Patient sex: F
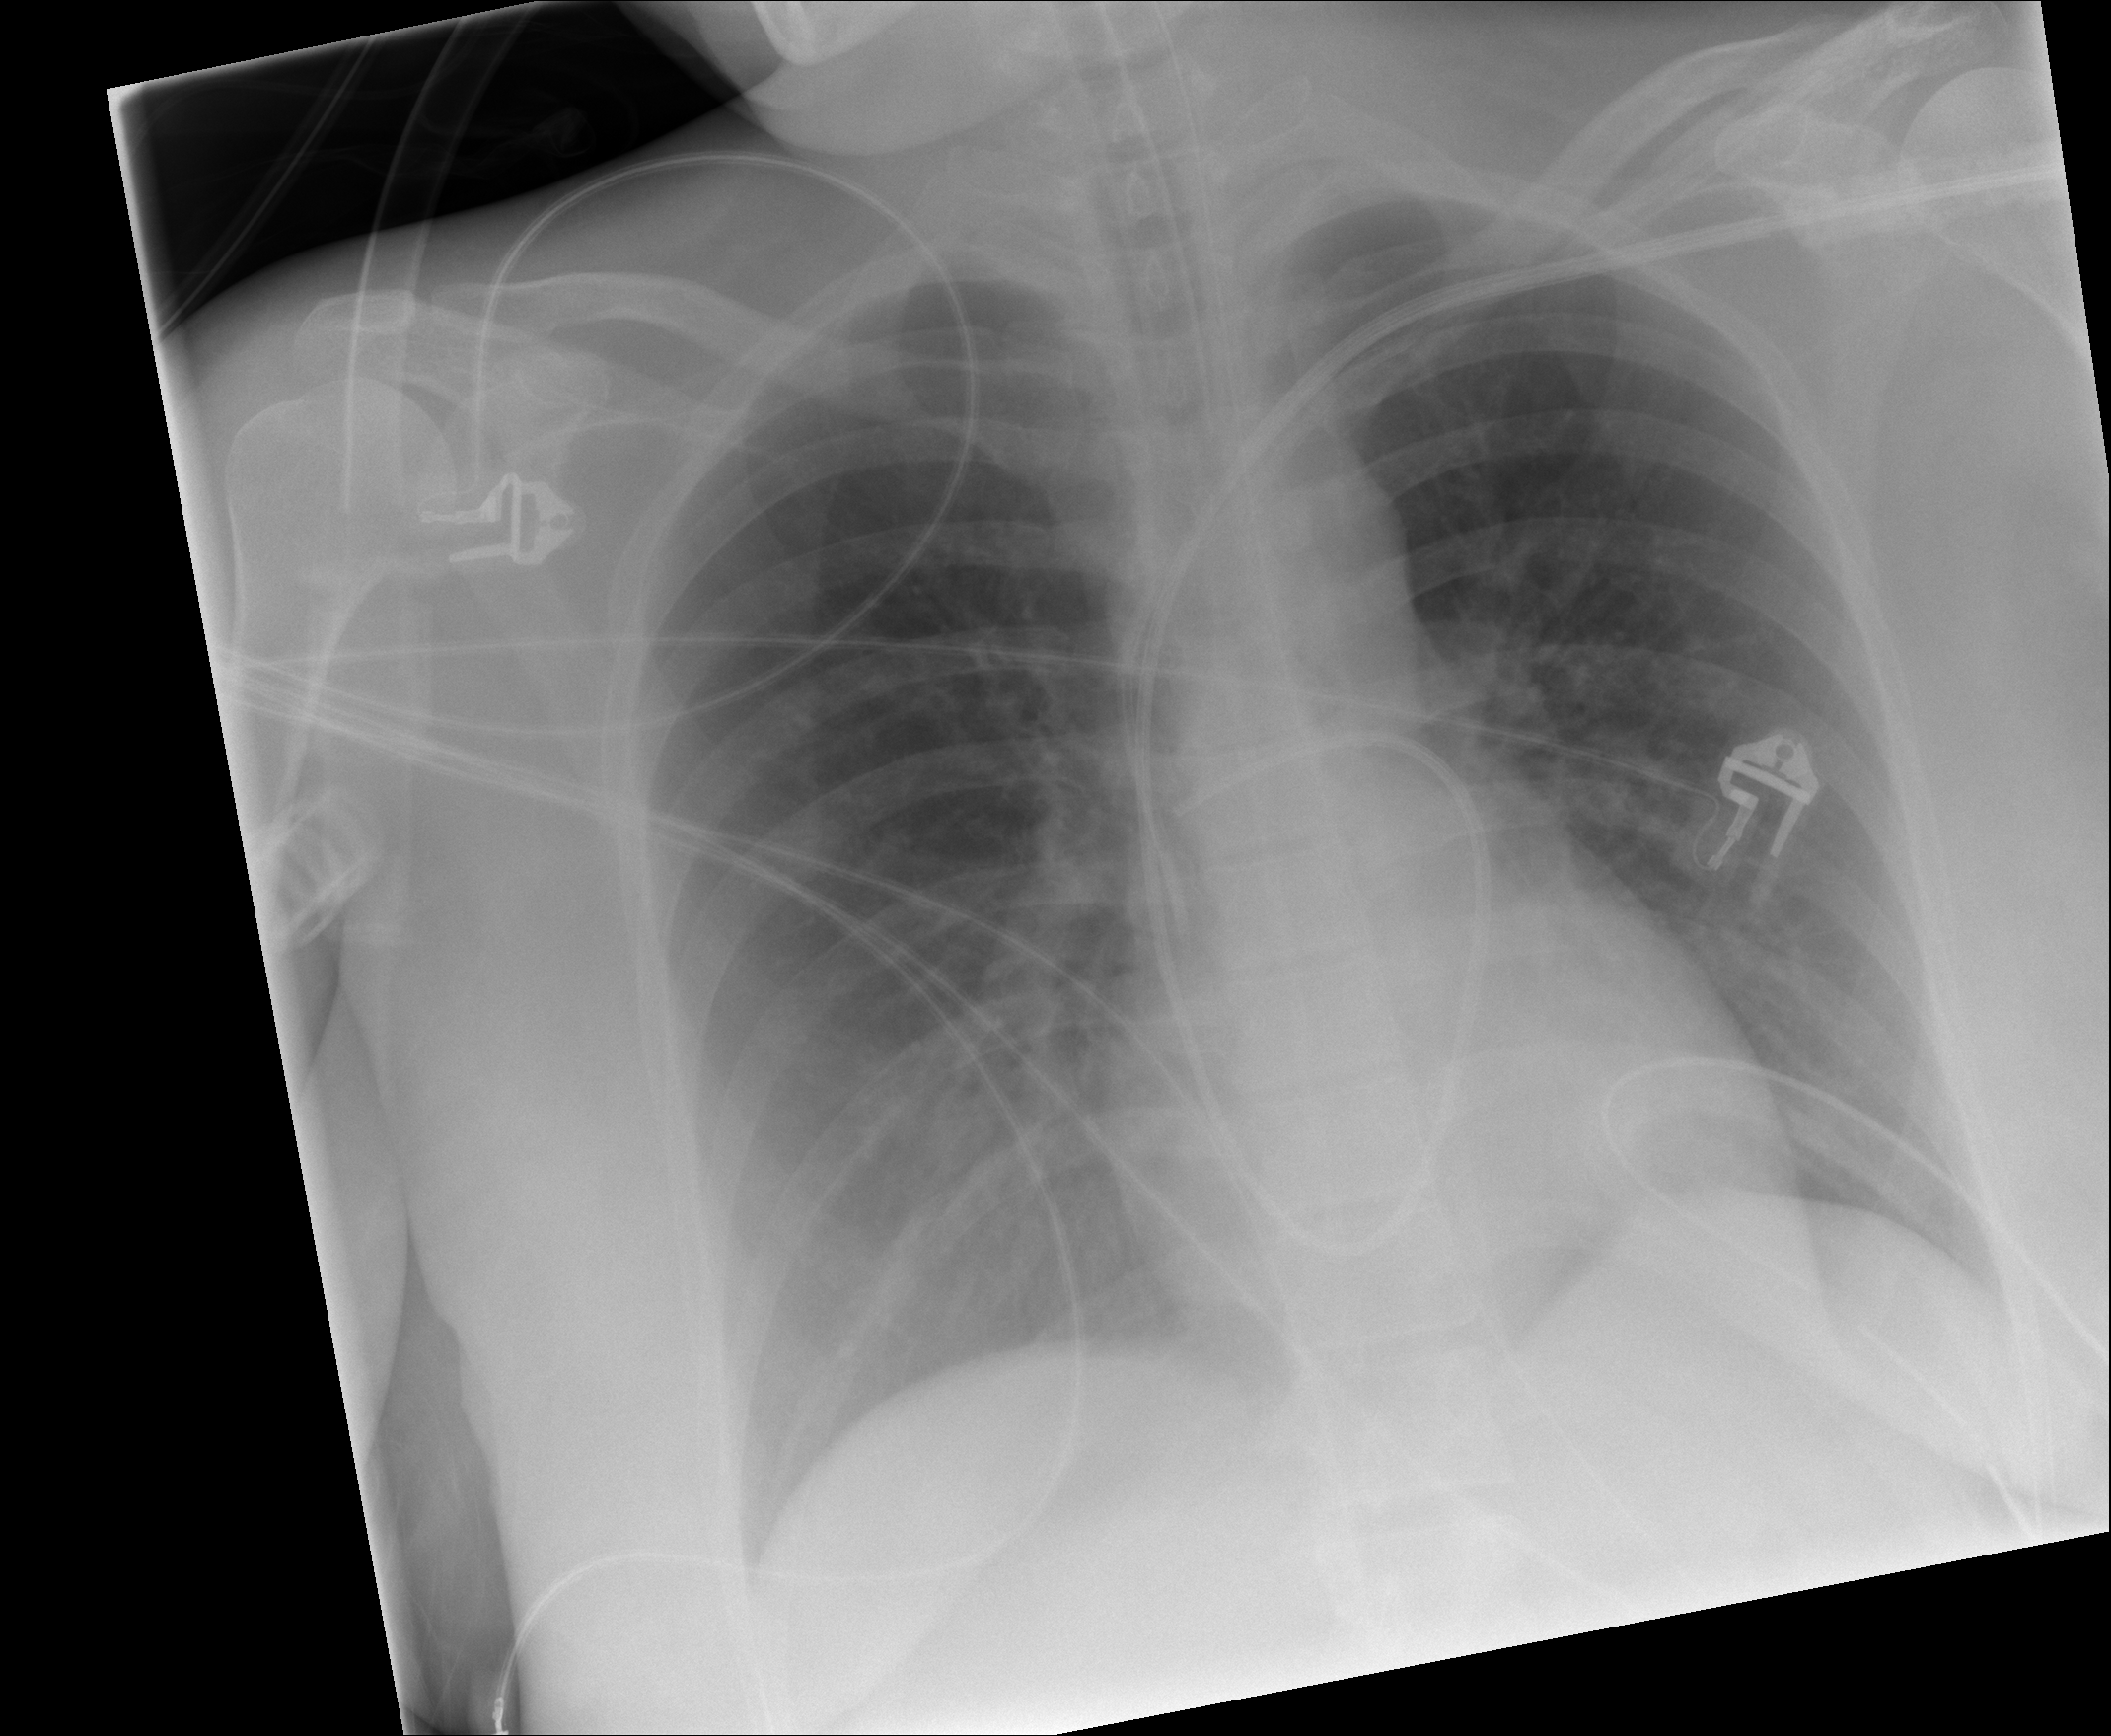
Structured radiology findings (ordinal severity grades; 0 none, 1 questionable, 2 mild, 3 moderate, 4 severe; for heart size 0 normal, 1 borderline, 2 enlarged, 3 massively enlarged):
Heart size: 0
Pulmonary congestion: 2
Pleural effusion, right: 0
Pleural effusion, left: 0
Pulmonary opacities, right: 0
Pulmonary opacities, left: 0
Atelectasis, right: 2
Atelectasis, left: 0